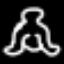
Label: frog